Pattern: Mirrorize
Description: Reflect an image along its vertical or horizontal axis.
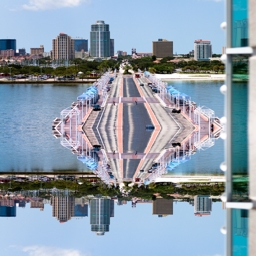
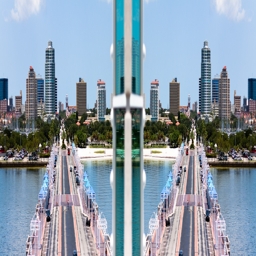